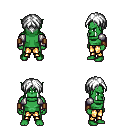
a pixel art fantasy rpg character, male body template, orc, green skin, steel arm armor, gold greaves, white parted hairstyle, leather bracers, four views (front, back, left, right), 2x2 character sprite sheet, small pixel art, hard edges, no anti-aliasing